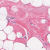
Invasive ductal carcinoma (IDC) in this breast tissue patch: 0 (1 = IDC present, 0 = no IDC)